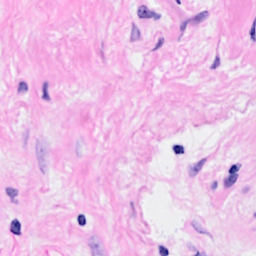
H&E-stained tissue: Breast